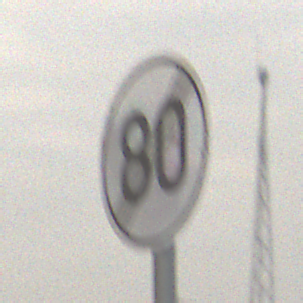
Verkehrszeichen: EndeGeschwindigkeit80
Umgebung: Outdoor, Suburban
Tageszeit: MorningAfternoon
Wetter: Overcast
Licht: Natural
Jahreszeit: NotSpecified
Kontrast: LowContrast